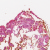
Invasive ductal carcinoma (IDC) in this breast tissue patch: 0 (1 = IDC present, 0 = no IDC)